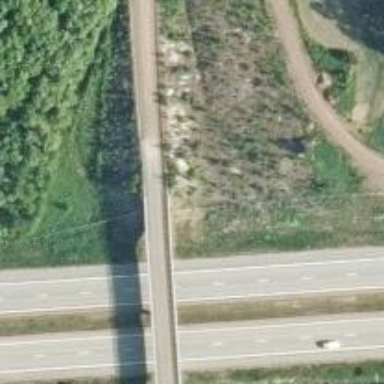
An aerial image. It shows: Path on bridge.